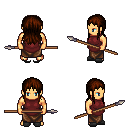
a pixel art fantasy rpg character, male body template, human, tanned skin, maroon tunic, robe skirt, brown unkempt hairstyle, gray slippers, spear, four views (front, back, left, right), 2x2 character sprite sheet, small pixel art, hard edges, no anti-aliasing